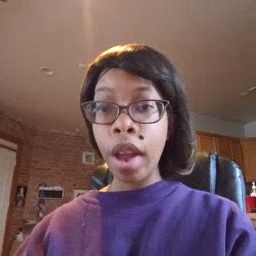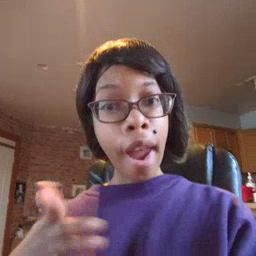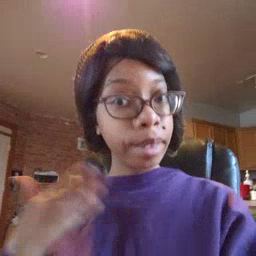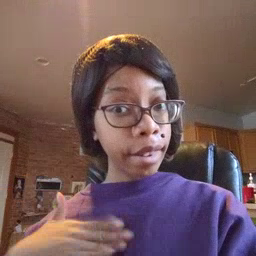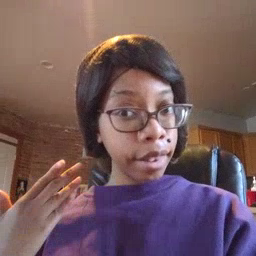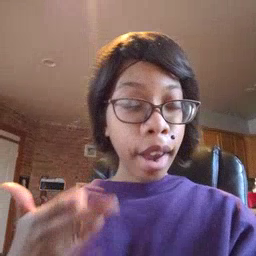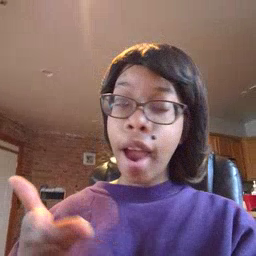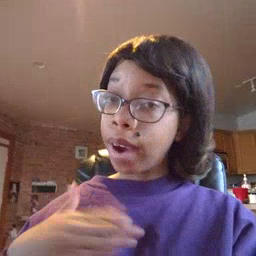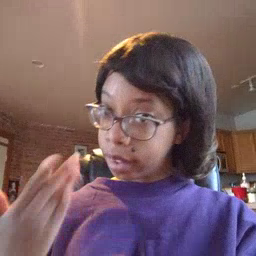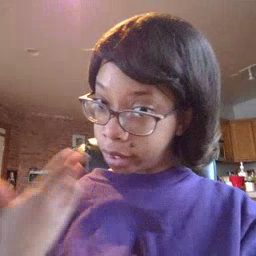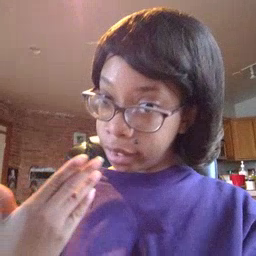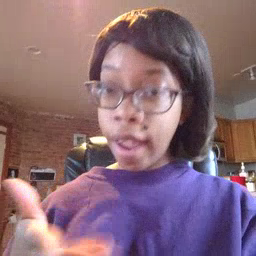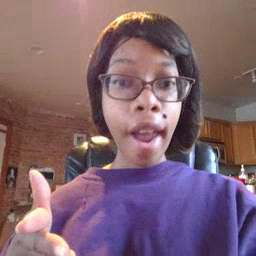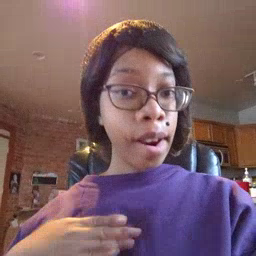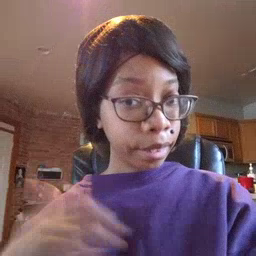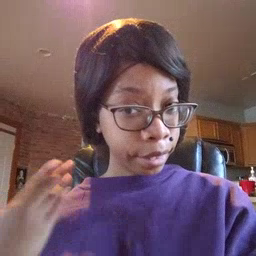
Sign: happy